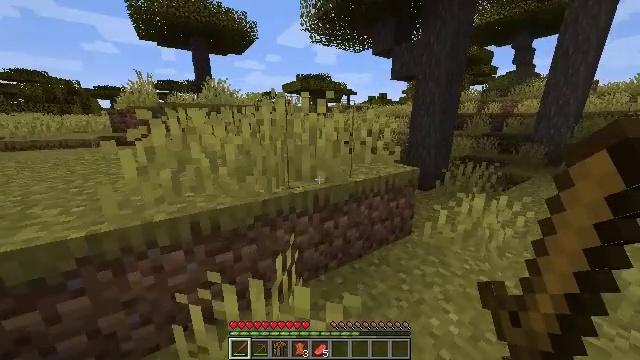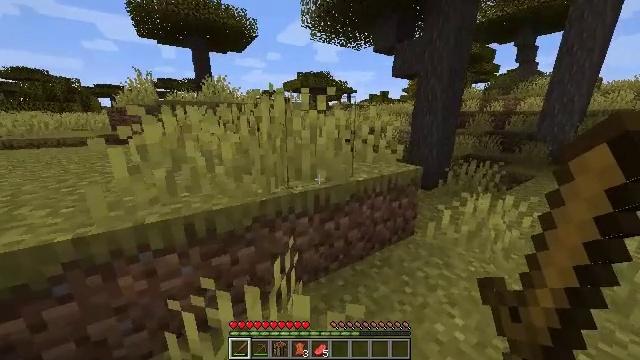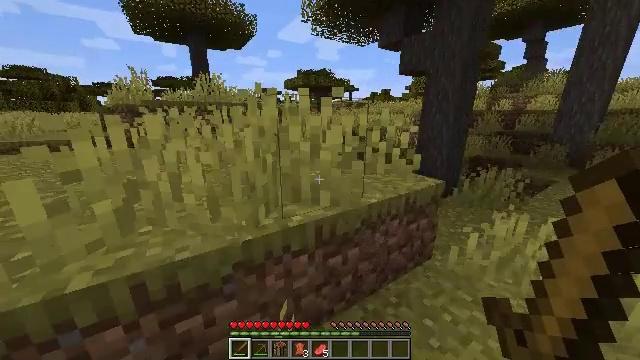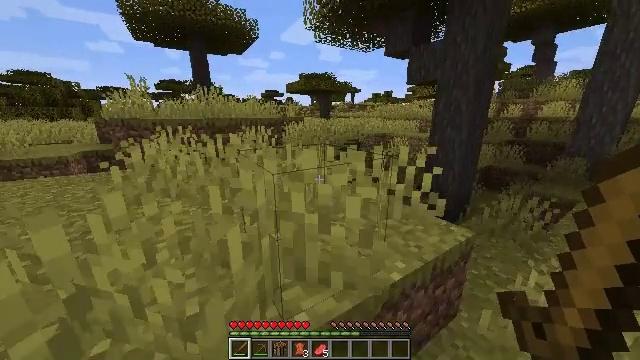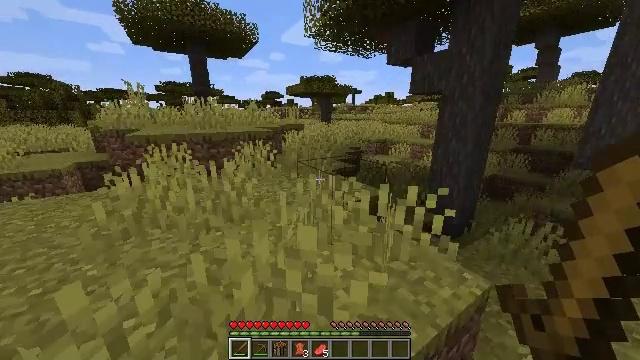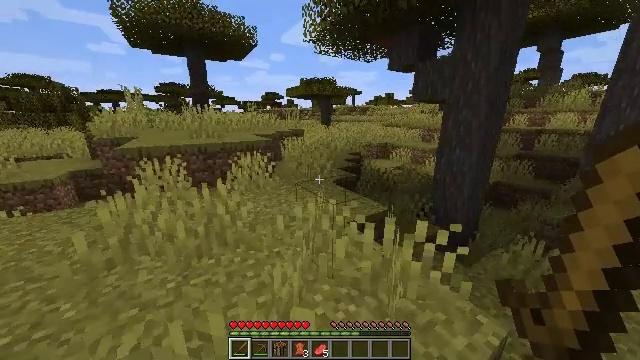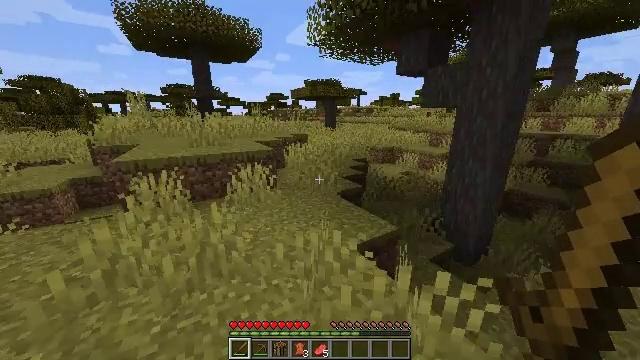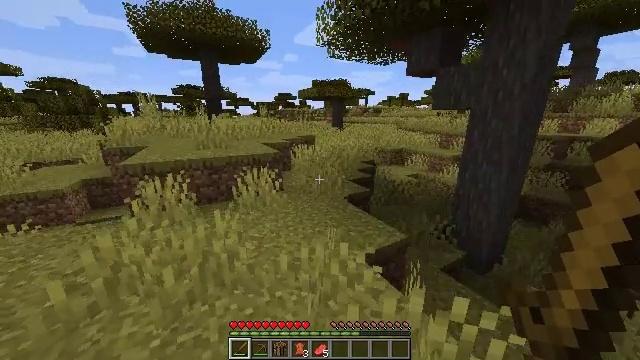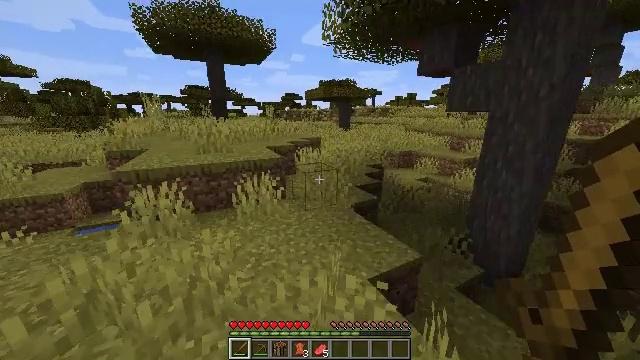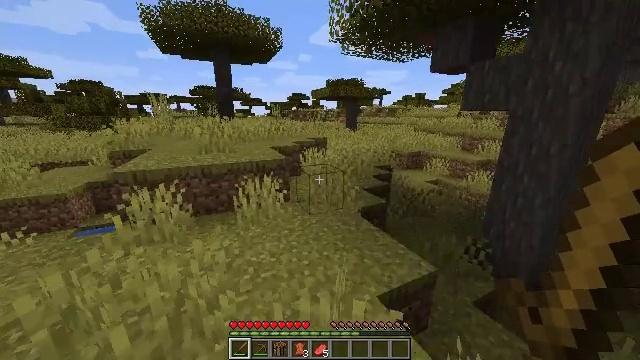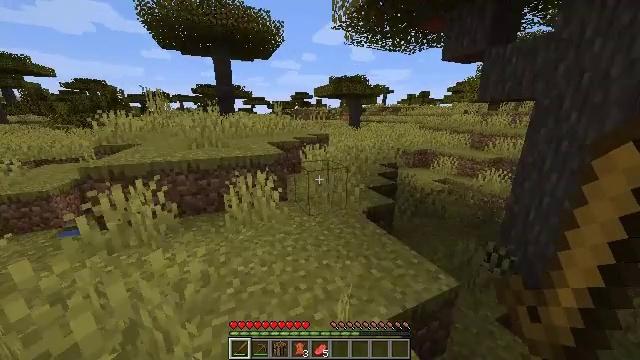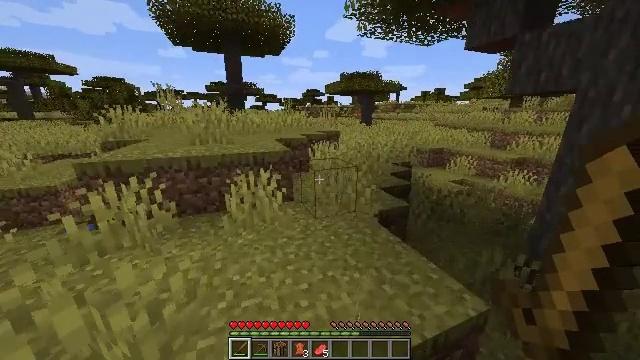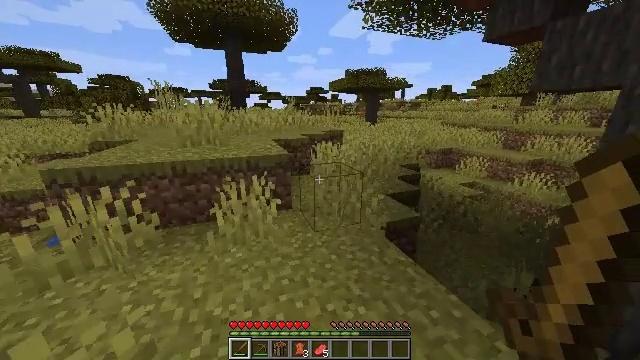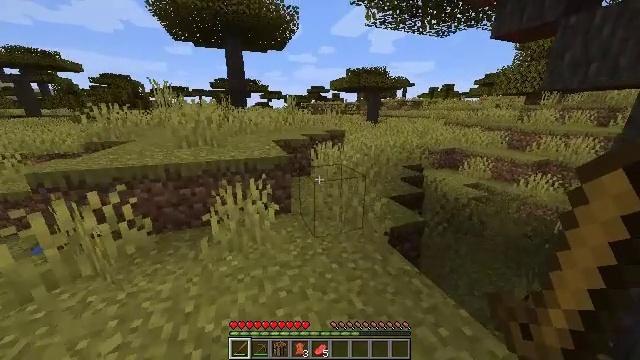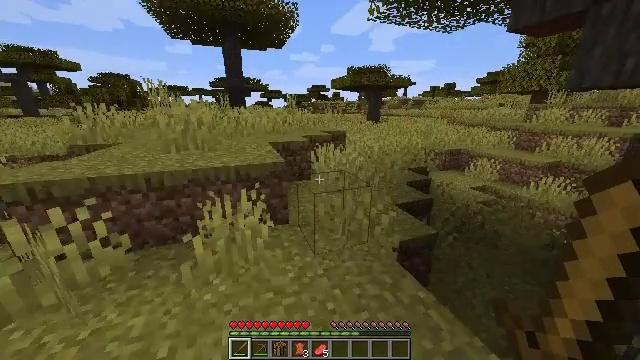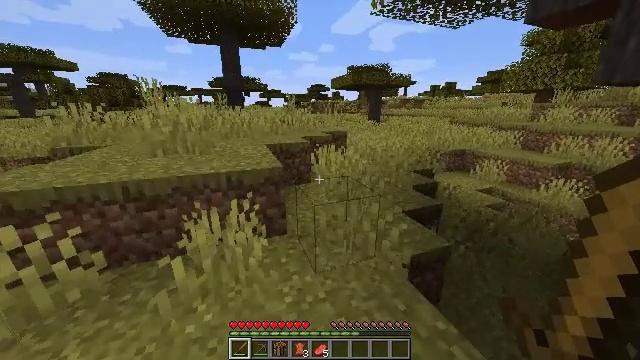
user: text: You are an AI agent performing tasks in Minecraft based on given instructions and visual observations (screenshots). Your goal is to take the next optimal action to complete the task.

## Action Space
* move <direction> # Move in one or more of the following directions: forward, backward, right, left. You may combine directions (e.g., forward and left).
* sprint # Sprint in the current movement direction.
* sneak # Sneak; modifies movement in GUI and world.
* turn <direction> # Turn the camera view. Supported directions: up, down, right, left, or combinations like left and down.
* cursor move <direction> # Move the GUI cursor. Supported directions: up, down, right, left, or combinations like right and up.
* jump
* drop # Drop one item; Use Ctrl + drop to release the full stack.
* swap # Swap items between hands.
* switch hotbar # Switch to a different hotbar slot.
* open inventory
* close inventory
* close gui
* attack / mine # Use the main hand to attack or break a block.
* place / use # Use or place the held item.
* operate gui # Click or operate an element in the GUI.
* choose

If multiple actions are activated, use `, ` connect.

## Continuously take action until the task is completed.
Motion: motion action
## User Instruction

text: Collect sugar cane near water sources.
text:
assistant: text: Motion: move forward, sprint
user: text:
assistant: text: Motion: move forward, sprint
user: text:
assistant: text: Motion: move forward, sprint, jump
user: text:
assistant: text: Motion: move forward, sprint, jump
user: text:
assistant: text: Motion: move forward, sprint, jump
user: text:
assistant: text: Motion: move forward, sprint, turn left, jump
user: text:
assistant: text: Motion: move forward, sprint, turn left, jump
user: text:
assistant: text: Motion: move forward, sprint, turn left
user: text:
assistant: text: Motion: move forward, sprint, turn left
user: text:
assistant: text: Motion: move forward, sprint
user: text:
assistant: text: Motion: move forward, sprint, turn left
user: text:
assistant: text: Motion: move forward, sprint, turn left
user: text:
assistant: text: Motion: move forward, sprint
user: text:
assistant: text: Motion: move forward, sprint
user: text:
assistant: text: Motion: move forward, sprint
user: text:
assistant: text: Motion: move forward, sprint
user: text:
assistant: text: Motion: move forward, sprint, turn right
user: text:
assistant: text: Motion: move forward, sprint, turn right and down
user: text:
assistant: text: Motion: move forward, sprint, turn right and down
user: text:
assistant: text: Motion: move forward, sprint, turn right
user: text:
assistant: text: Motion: move forward, sprint, turn right
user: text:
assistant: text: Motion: move forward, sprint
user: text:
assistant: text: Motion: move forward, sprint
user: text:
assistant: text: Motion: move forward, sprint
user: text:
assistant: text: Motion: move forward, sprint, turn right
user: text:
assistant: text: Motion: move forward, sprint, turn right
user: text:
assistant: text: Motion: move forward, sprint, turn right
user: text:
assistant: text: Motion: move forward, sprint, turn right
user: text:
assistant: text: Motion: move forward, sprint, turn right
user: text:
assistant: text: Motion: move forward, sprint, turn up